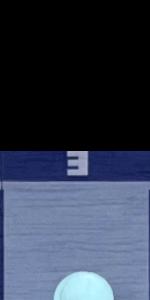
Label: Empty